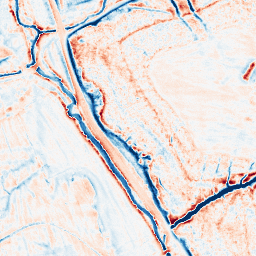
Category: edge_preserving
Decomposition family: anisotropic_diffusion
Decomposition parameters: iterations: 50
kappa: 10
gamma: 0.1
Upsampling method: bicubic_16x
Upsampling parameters: scale: 16
Upsampling scale: 16